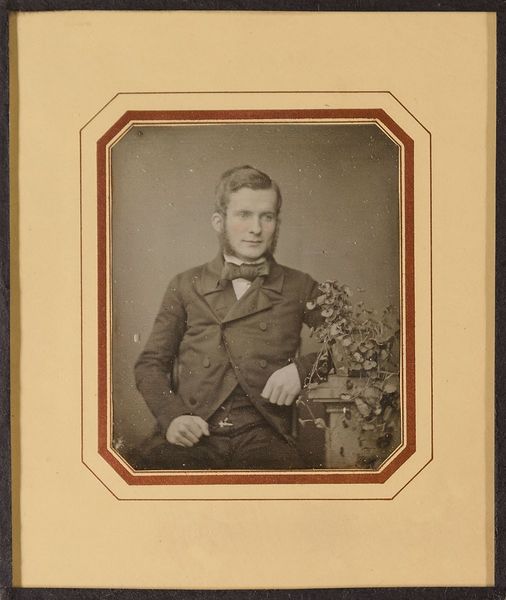
Titel: Ernst Wedekind aus Hamburg. Hamburg, Jan. 1852
Künstler: Hermann & Co Lorenzen
Standort: Hamburg
Institution: Museum für Kunst und Gewerbe Hamburg
Schlagwörter: mann, portrait, figur, foto, fotografie, photographie, photo, lichtbild, jugendlicher, daguerreotypie, bildwerke, angewandte und bildende kunst, hessische systematik, porträt, porträtfotografie, porträtphotographie, hüftbild